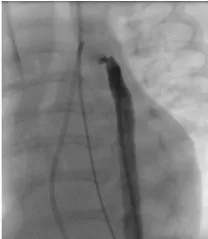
Angiographies of the intervention. (A) Angiography from the femoral artery. The small duct is slightly contrasted, but no contrast medium crosses the stenosis of the CoA. A; 4F multipurpose catheter is placed from the venous side in the small PDA (not contrasted).
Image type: radiology (x_ray)